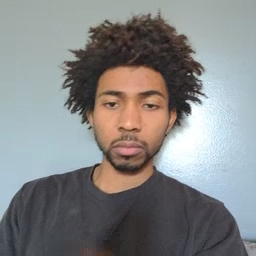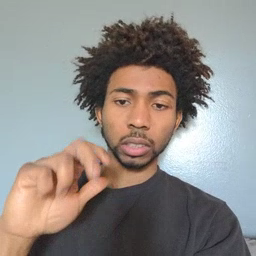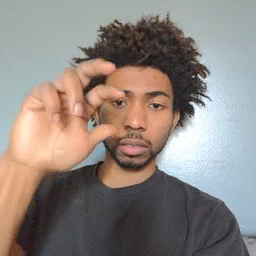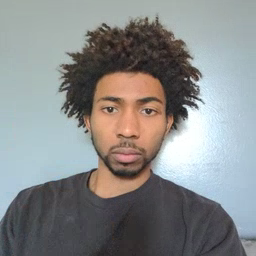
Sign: stairs